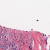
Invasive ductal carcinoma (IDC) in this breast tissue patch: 1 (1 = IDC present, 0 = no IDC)